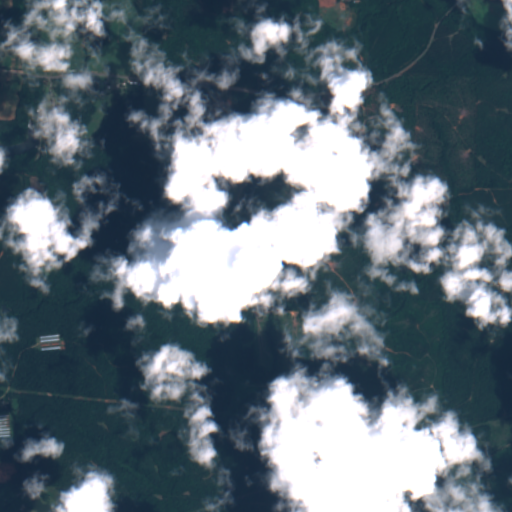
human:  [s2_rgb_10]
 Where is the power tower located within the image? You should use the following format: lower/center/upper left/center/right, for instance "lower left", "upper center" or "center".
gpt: The power tower is located in the lower of the image.
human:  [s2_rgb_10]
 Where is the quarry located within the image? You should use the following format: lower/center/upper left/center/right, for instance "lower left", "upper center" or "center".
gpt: There is no quarry in the image.